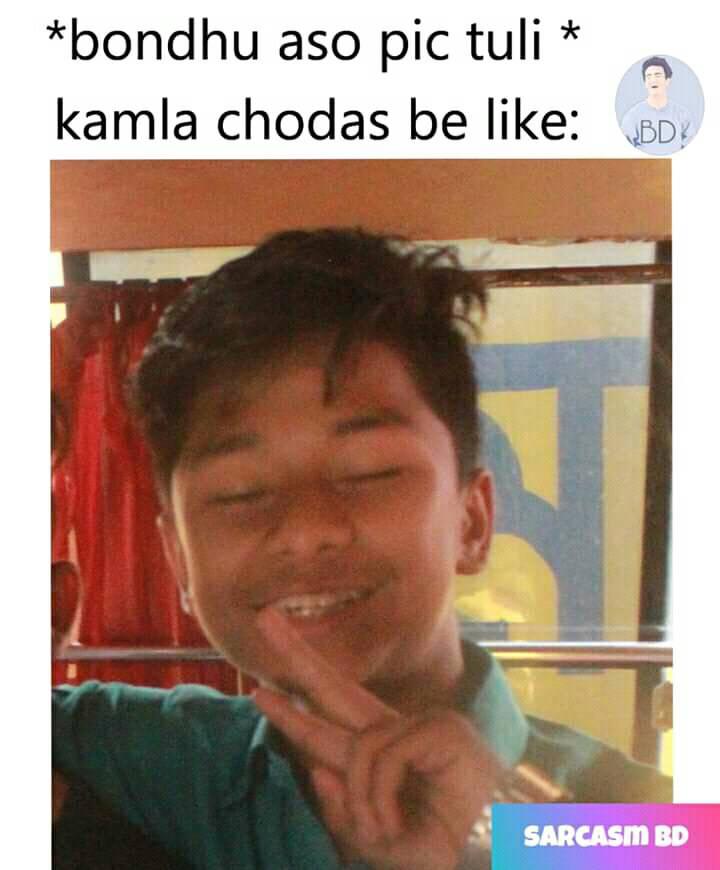
Caption: *bondhu aso pic tuli * kamla chodas be like :
Label: hate